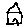
Label: house